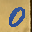
Label: 0